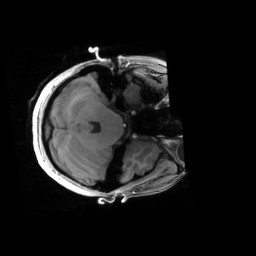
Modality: T1w
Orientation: axial